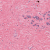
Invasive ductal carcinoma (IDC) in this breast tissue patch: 0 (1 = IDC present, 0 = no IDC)